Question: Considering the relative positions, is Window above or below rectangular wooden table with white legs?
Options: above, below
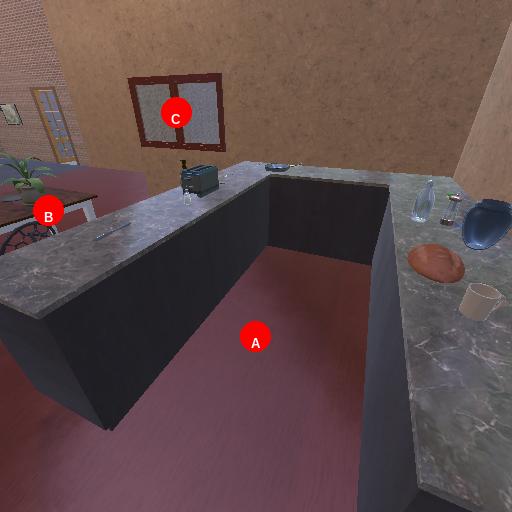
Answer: above